Question: I'm using the Mongo c# driver 2.0 and am running into BsonSerializer registration issues when registering AbstractClassSerializers for my Id value objects.
> MongoDB.Bson.BsonSerializationException: There is already a serializer registered for type HistoricalEventId.
When I peek into the BsonSerializer I'm seeing that a BsonClassMapSerializer is already registered for my type.

I'm assuming that a BsonClassMapSerializer is being created for my entity types and it's also creating a BsonClassMapSerializer for the Id field as well. Has anyone run into this before? The Bson serializer code is shown below if that helps.
Sorry if the formatting is wrong, c# doesn't seem to be showing up well.
HistoricalEventIdBsonSerializer
'''
public class HistoricalEventIdBsonSerializer : ToObjectIdBsonSerializer<HistoricalEventId>
{
public override HistoricalEventId CreateObjectFromObjectId(ObjectId serializedObj)
{
HistoricalEventId parsedObj;
HistoricalEventId.TryParse(serializedObj, out parsedObj);
return parsedObj;
}
}
'''
ToObjectIdBsonSerializer
'''
public abstract class ToObjectIdBsonSerializer<T> : AbstractClassSerializer<T> where T : class
{
private static readonly Type _convertibleType = typeof(IConvertible<ObjectId>);
public abstract T CreateObjectFromObjectId(ObjectId serializedObj);
public override T Deserialize(BsonDeserializationContext context, BsonDeserializationArgs args)
{
var bsonType = context.Reader.GetCurrentBsonType();
ObjectId value;
switch (bsonType)
{
case BsonType.Undefined:
value = ObjectId.Empty;
context.Reader.ReadUndefined();
break;
case BsonType.Null:
value = ObjectId.Empty;
context.Reader.ReadNull();
break;
case BsonType.ObjectId:
value = context.Reader.ReadObjectId();
break;
case BsonType.String:
value = new ObjectId(context.Reader.ReadString());
break;
default:
throw new NotSupportedException("Unable to create the type " +
args.NominalType.Name + " from the bson type " + bsonType + ".");
}
return this.CreateObjectFromObjectId(value);
}
public override void Serialize(BsonSerializationContext context, BsonSerializationArgs args, T value)
{
if (value == null)
{
context.Writer.WriteObjectId(ObjectId.Empty);
}
else
{
if (!_convertibleType.IsAssignableFrom(args.NominalType))
{
throw new NotSupportedException("The type " + args.NominalType.Name +
" must implement the " + _convertibleType.Name + " interface.");
}
var typedObj = (IConvertible<ObjectId>)value;
context.Writer.WriteObjectId(typedObj.ToValueType());
}
}
}
'''
IConvertible
'''
public interface IConvertible<out T>
{
T ToValueType();
}
'''
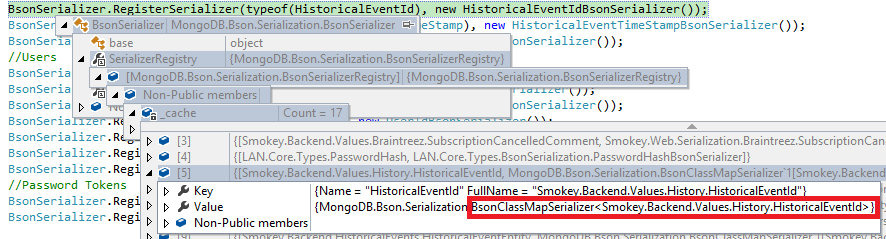
Answer: My assumption must have been correct because I just fixed this by doing the BsonSerializer registration before creating the MongoClient and getting the database. Hopefully this will help someone else.